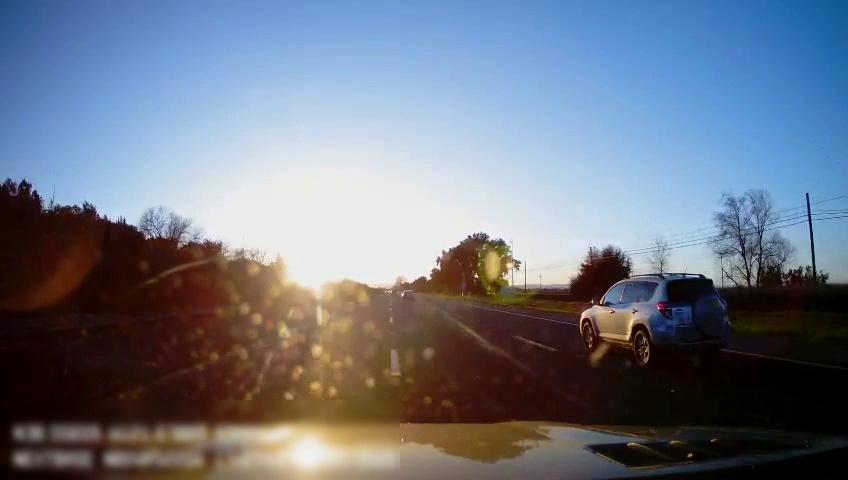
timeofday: Day
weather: Sunny
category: Drivable Space
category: Vehicles | Car
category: Vehicles | SUV
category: Lanes | Alternate Lane
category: Lanes | Current Lane
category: Lanes | Current Lane
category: Lanes | Alternate Lane